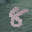
Label: 8